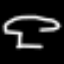
Label: mushroom